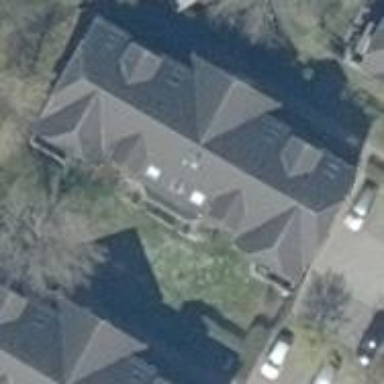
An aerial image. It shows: Building featuring apartments with half-hipped roof.